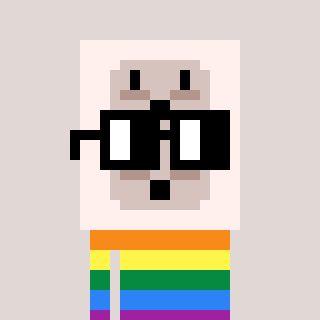
a pixel art character with square black glasses, a outlet-shaped head and a bege-colored body on a warm background